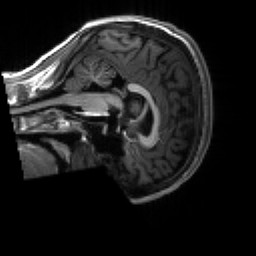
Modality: T1w
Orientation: sagittal
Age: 18
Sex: male
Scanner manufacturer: siemens
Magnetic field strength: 3 T
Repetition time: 2.3 s
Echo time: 0.00267 s